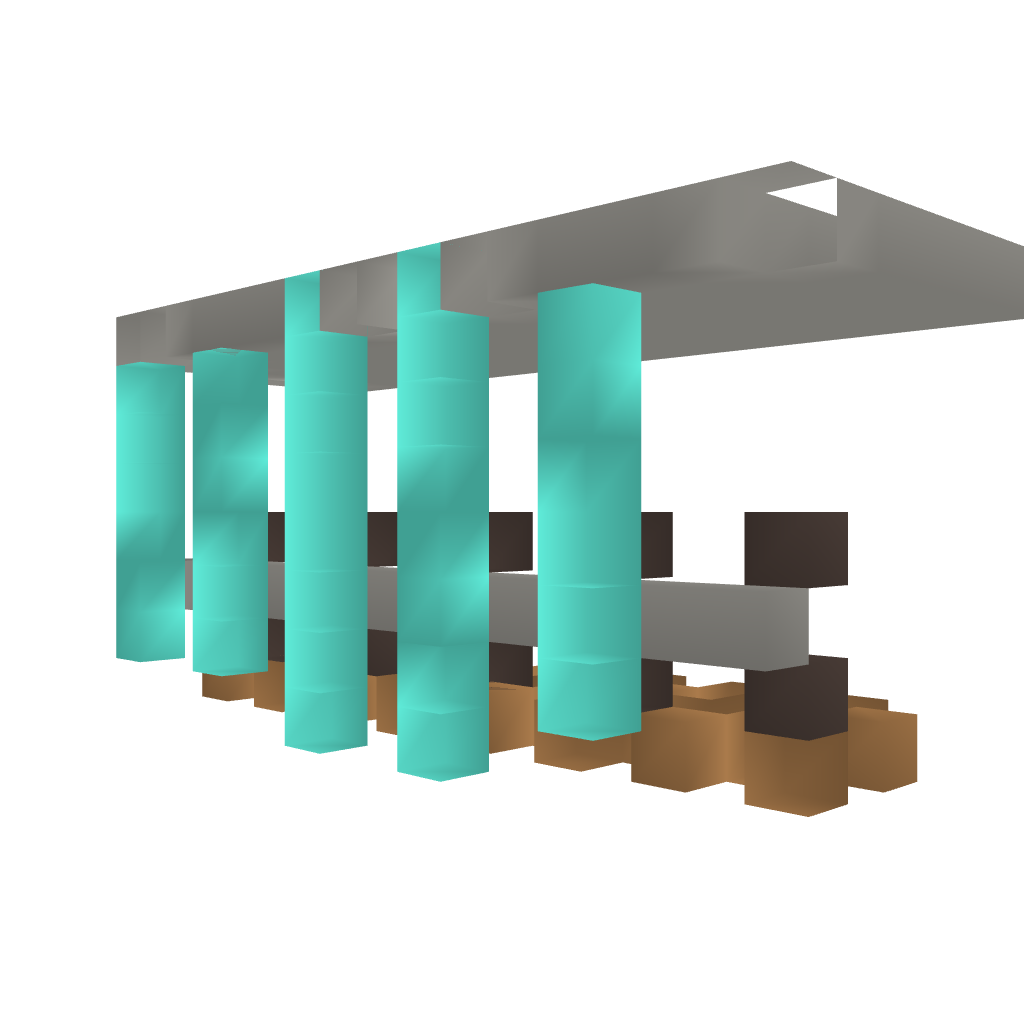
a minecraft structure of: White McDonalds